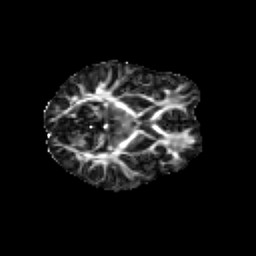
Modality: FA
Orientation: axial
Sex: female
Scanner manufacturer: siemens
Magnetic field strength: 3 T
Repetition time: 5 s
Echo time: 0.071 s